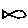
Label: fish